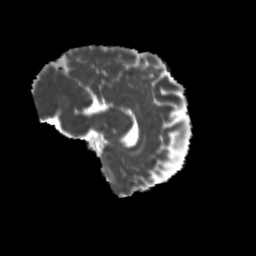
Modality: MD
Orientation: sagittal
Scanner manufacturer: siemens
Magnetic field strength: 3 T
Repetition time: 9.2 s
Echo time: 0.084 s